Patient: sex F, age 82
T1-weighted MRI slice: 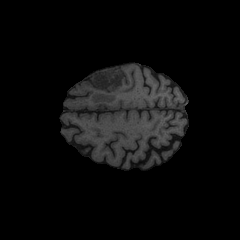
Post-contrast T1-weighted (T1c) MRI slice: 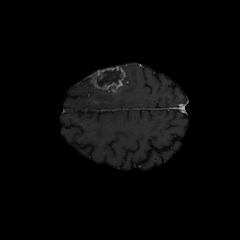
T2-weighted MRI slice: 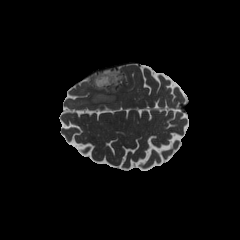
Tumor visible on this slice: yes
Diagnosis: Glioblastoma, IDH-wildtype
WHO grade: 4